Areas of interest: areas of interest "Clothing, Shoes, Hats and Leather Goods Store"
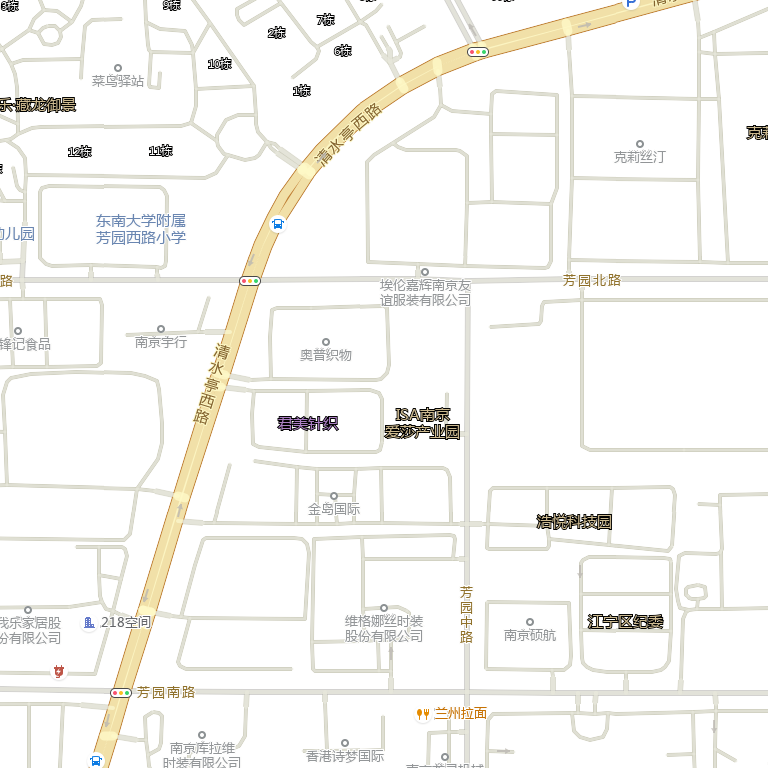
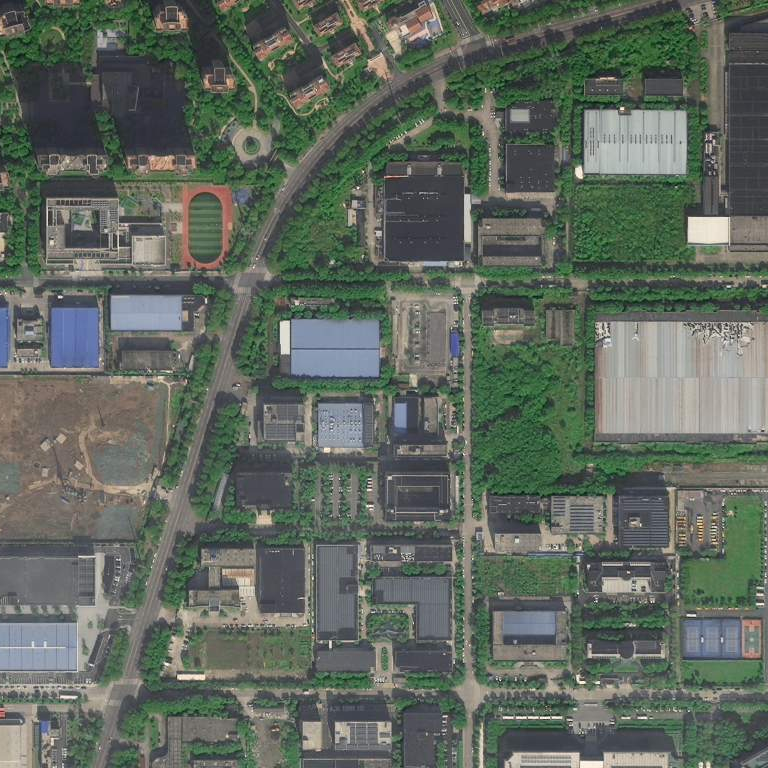